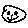
Label: smiley face